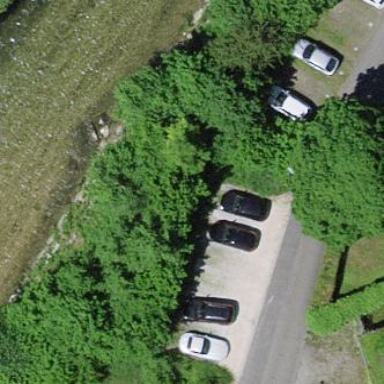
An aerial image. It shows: Street-side parking area.